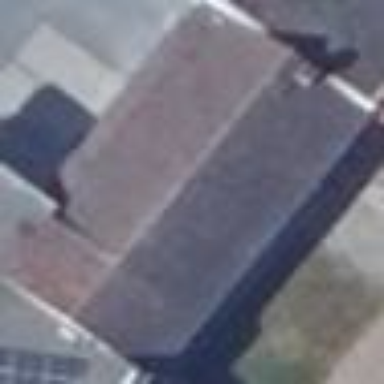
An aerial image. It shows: Part of building.